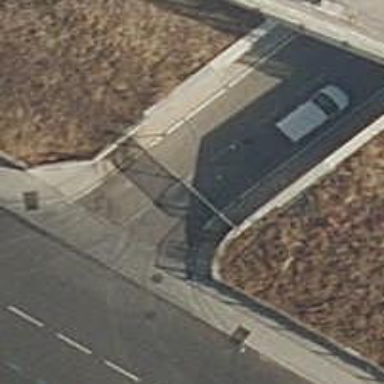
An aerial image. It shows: Gate.